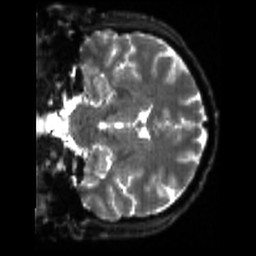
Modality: sbref
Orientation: coronal
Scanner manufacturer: siemens
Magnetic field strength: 3 T
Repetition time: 4 s
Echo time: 0.0594 s